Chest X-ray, AP view. Patient: 46 years old, sex M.
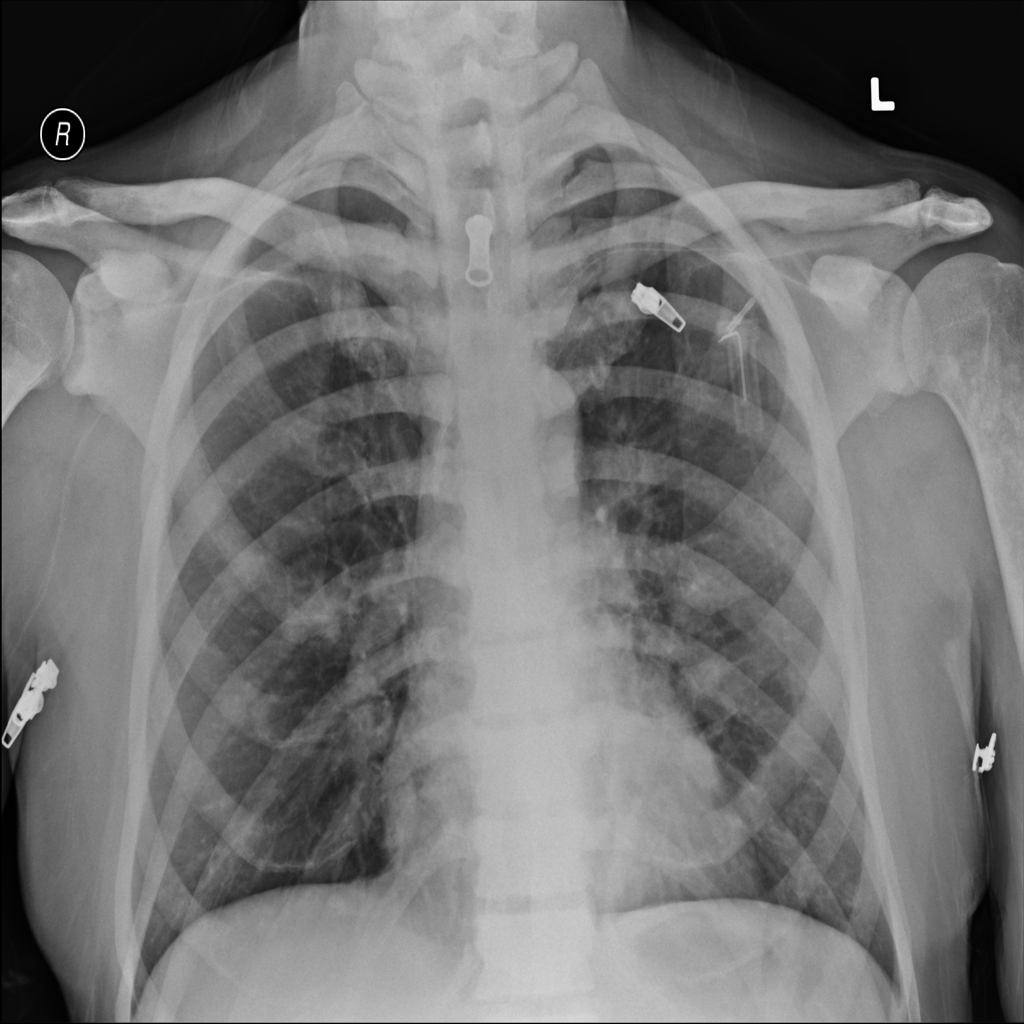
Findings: No Finding